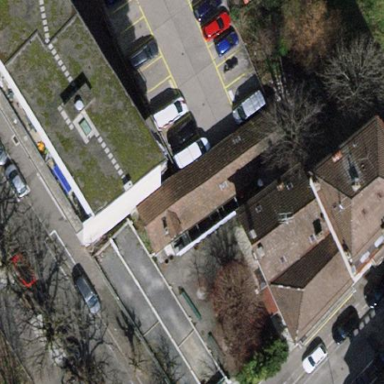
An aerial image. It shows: Retail building.